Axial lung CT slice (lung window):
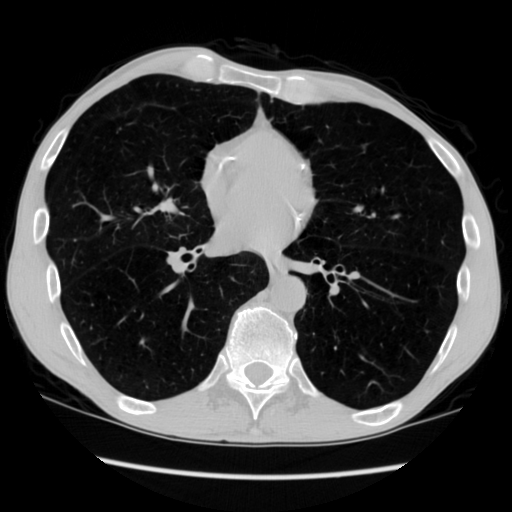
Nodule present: no